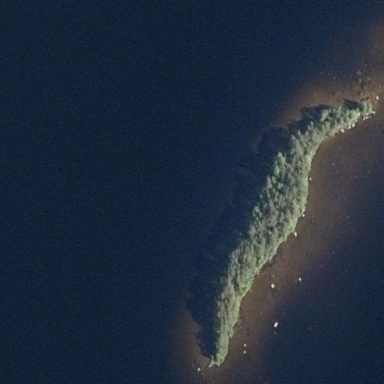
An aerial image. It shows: Islet.